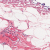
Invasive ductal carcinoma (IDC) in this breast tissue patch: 0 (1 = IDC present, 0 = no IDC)